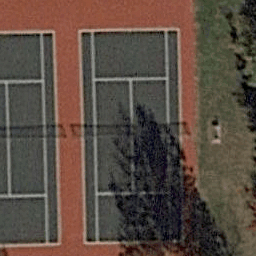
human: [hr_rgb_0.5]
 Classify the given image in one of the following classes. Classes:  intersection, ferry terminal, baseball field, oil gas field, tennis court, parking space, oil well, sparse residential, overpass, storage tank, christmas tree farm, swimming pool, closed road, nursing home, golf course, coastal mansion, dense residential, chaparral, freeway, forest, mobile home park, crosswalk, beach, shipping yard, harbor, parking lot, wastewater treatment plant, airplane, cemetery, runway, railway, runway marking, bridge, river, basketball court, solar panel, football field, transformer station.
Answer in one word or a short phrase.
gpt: tennis court